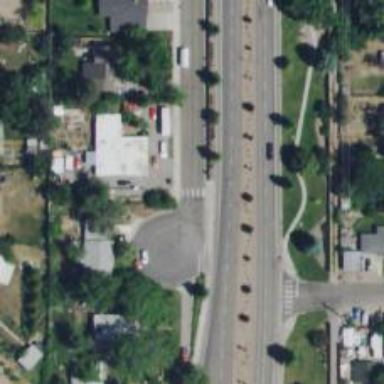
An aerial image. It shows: Marked road crossing.